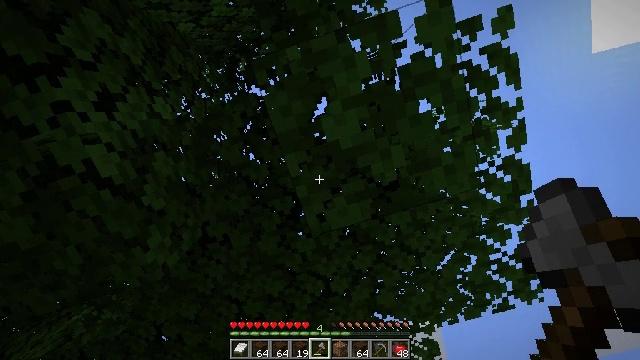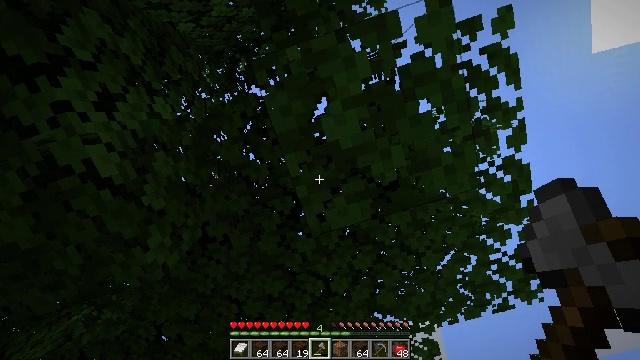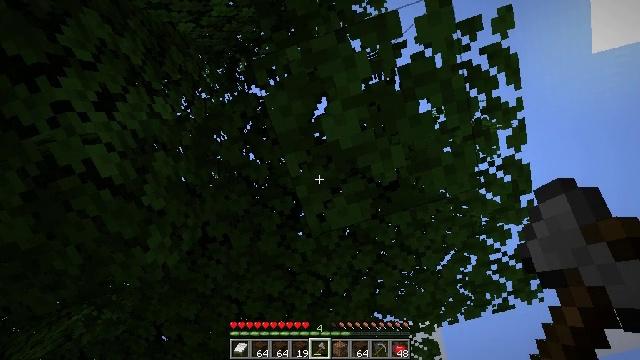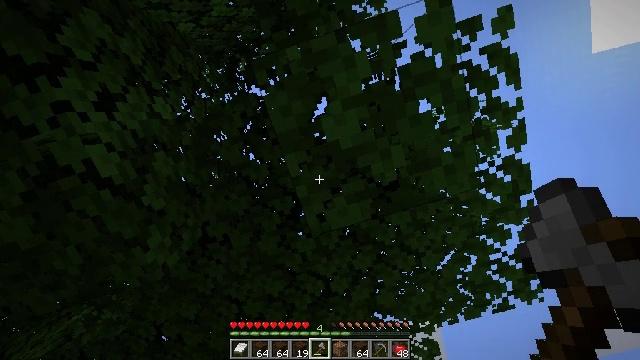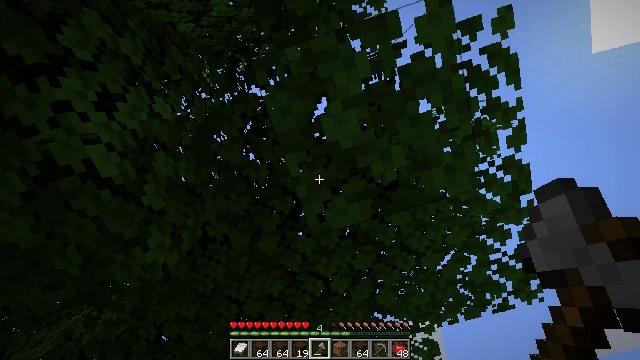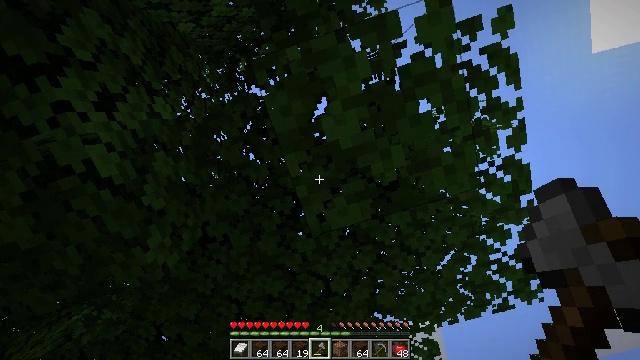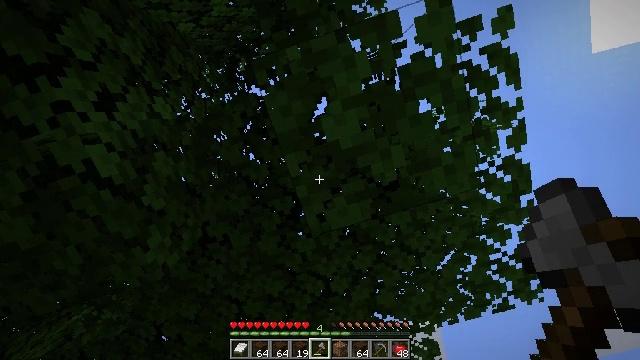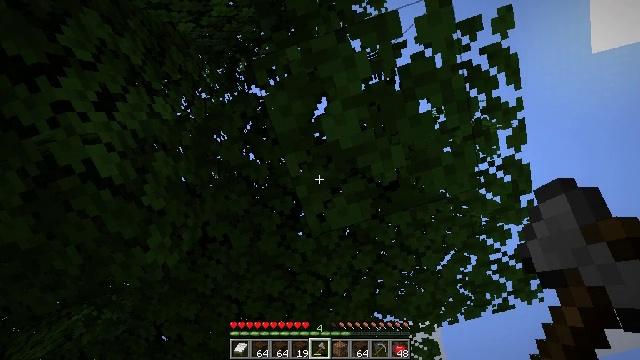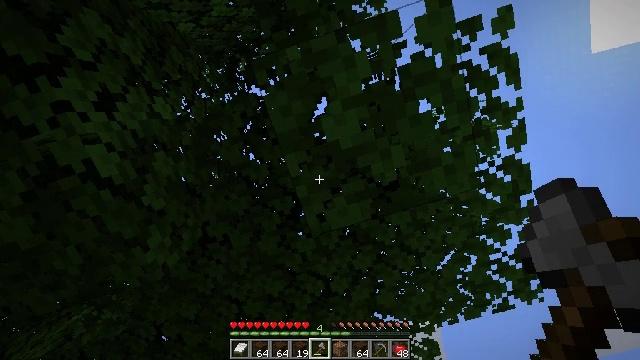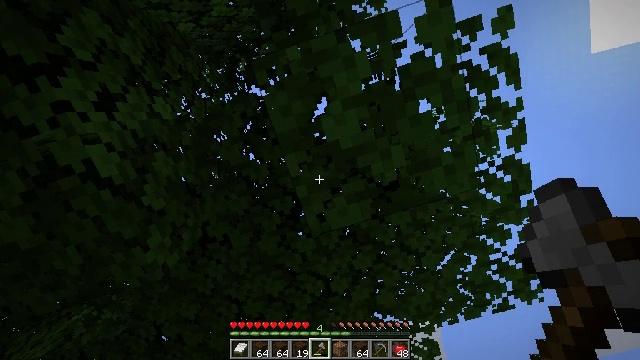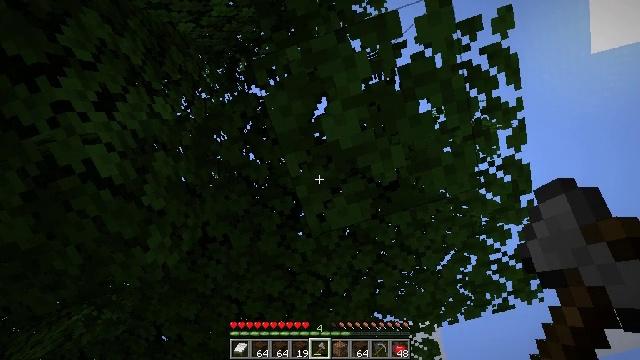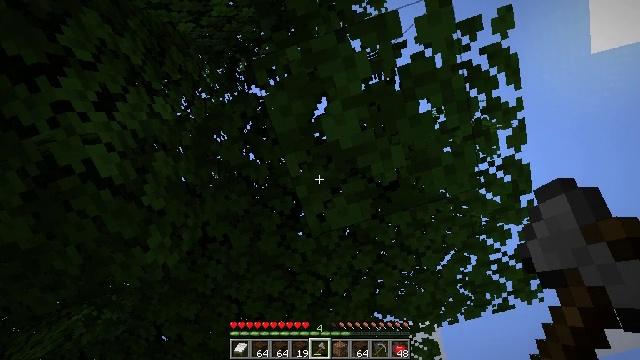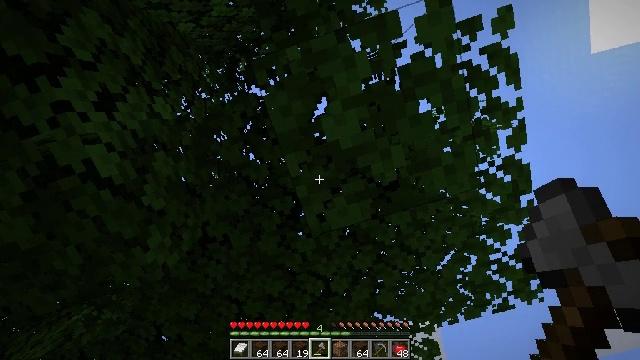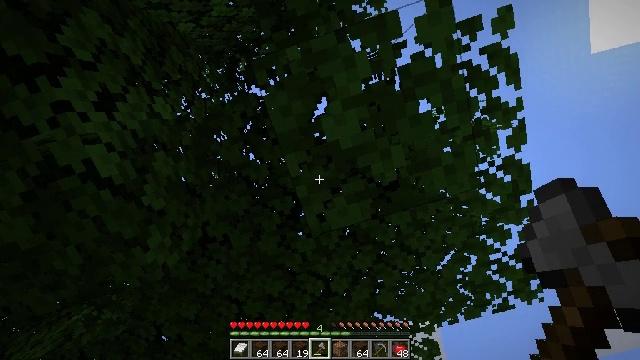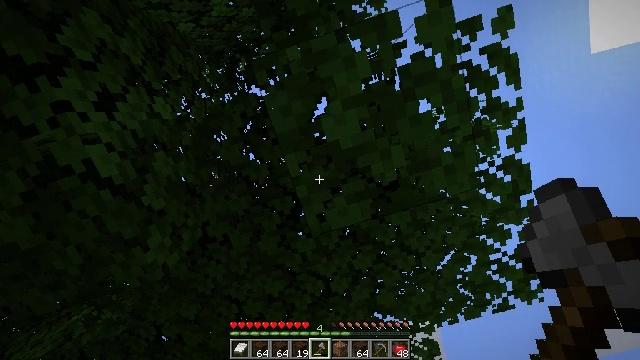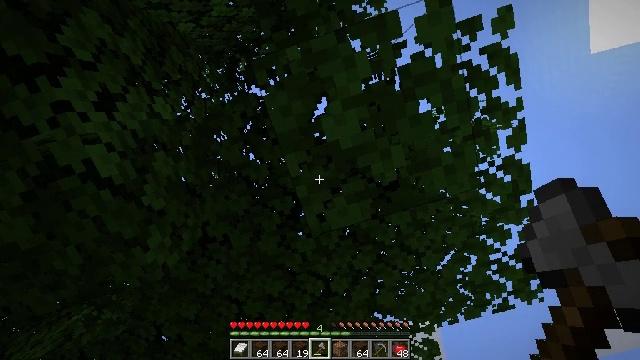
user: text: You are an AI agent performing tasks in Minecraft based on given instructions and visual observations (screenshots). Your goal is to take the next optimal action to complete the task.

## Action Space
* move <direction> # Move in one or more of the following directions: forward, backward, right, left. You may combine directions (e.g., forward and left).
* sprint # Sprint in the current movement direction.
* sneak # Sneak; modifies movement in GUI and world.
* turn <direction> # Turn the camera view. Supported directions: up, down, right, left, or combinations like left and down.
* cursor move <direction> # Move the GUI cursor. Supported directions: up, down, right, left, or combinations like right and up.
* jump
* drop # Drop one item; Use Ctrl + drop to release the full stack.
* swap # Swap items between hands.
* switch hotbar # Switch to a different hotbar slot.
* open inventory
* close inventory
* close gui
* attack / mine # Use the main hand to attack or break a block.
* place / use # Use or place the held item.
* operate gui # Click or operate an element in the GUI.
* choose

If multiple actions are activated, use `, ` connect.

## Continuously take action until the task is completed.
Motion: motion action
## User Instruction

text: Mine the dark oak log from a tree.
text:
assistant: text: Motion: no_op
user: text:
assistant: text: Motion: no_op
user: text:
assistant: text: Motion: no_op
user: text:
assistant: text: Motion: no_op
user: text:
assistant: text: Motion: no_op
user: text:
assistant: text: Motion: no_op
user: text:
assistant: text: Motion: no_op
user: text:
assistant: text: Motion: no_op
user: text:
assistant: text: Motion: no_op
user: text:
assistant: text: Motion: no_op
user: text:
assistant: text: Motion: no_op
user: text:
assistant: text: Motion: no_op
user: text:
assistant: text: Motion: no_op
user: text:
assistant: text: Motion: no_op
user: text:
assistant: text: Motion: no_op
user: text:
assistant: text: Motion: no_op
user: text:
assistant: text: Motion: no_op
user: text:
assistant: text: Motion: no_op
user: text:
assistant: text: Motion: no_op
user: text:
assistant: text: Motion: turn down
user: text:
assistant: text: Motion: turn left and down
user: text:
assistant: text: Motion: turn left and down
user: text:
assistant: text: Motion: turn left and down
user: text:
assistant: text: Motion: turn left and down
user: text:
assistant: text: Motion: turn left and down
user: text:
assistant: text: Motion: turn left and down
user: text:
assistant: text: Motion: turn left and down
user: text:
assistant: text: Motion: turn left and down
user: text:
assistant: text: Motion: turn left and down
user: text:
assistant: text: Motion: turn left and down